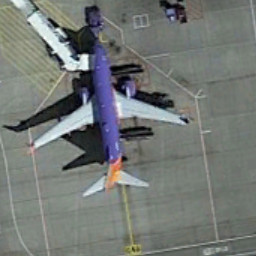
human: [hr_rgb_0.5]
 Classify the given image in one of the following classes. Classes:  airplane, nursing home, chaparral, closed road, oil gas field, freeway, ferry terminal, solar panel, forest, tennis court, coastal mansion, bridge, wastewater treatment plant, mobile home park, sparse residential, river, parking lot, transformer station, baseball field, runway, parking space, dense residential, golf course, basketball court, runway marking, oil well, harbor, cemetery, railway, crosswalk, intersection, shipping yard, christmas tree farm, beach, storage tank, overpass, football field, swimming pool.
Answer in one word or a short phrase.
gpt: airplane